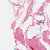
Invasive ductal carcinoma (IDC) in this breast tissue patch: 0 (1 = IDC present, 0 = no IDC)